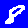
Digit: 8